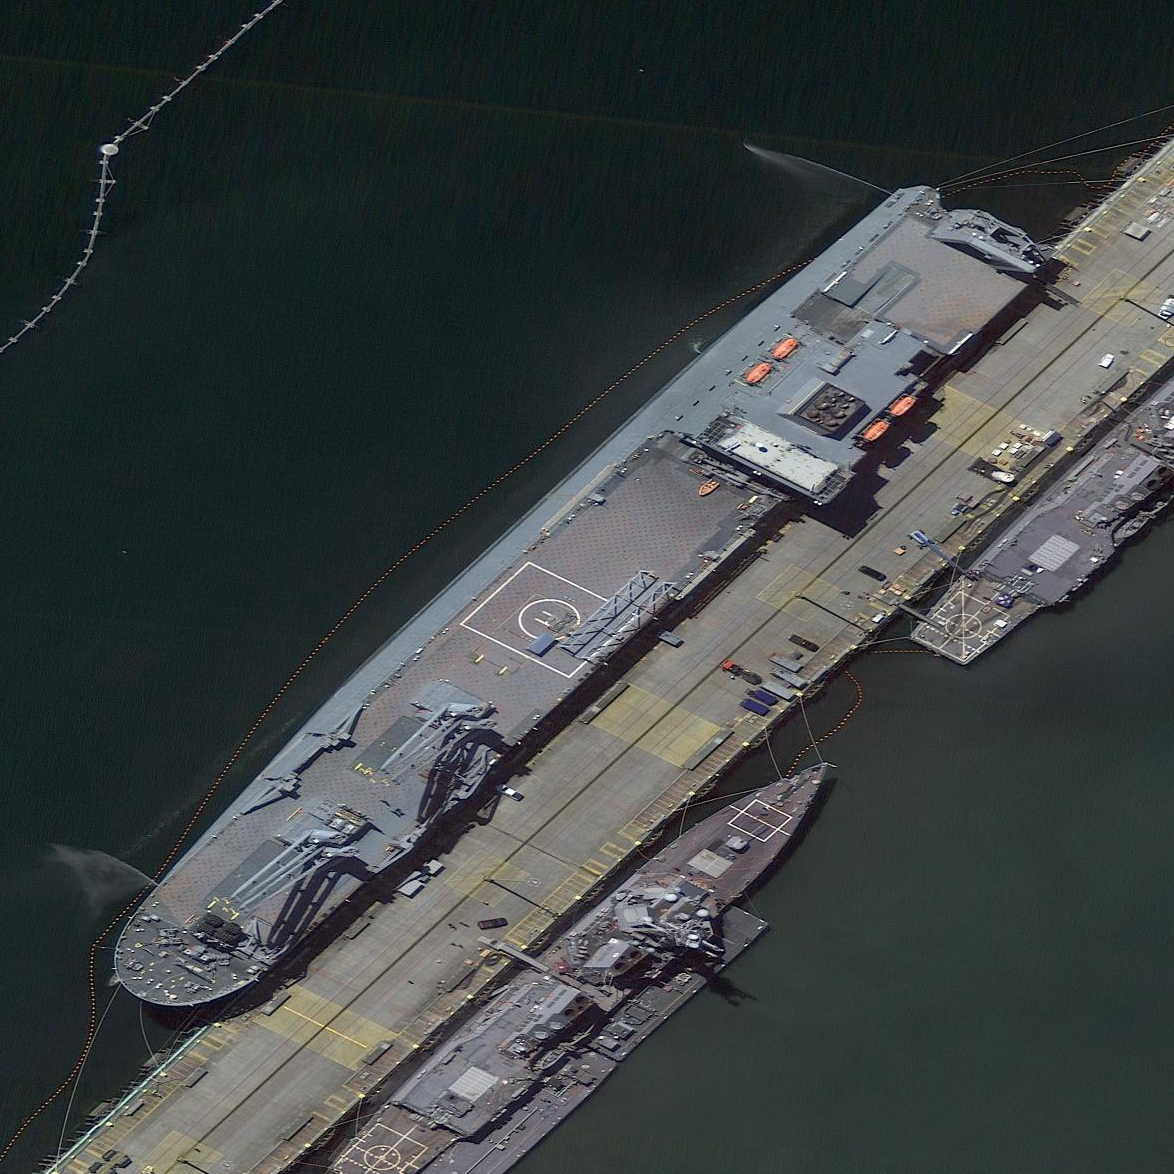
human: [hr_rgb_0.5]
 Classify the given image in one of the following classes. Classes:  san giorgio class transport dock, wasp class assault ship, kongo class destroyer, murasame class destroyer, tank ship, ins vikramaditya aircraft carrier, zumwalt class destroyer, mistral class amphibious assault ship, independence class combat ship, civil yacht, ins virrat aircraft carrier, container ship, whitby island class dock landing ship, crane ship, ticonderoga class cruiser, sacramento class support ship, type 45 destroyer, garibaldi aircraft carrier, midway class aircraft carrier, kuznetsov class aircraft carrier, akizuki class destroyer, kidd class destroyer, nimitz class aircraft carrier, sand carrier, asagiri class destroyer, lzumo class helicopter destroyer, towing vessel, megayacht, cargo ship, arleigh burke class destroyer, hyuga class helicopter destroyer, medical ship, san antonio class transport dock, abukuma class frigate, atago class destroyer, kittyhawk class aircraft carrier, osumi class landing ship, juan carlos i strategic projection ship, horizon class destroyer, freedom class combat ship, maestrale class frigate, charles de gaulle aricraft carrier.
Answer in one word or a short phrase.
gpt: Crane ship